Question: I changed the my keymap settings in Android Studio Preferences to use Eclipse (Mac OS X). The shortcut + ( + ) does not work. I also can't see Quick Fix in the available actions. Help?
It's listed under "Show Intention Actions". But trying to map it to shows this error.
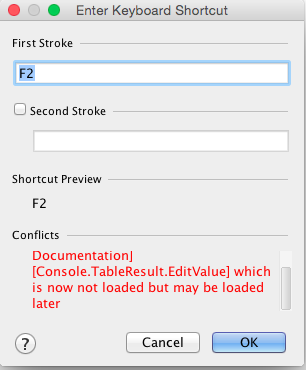
Answer: show intention actions at keymap